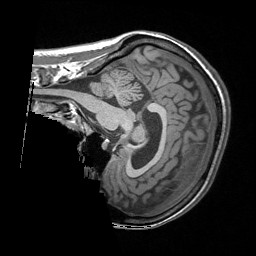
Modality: T1w
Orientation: sagittal
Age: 29
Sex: female
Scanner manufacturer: siemens
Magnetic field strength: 3 T
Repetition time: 1.64 s
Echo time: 0.00234 s